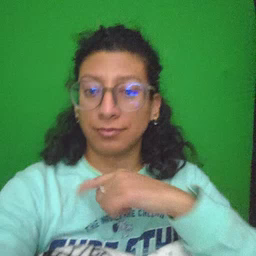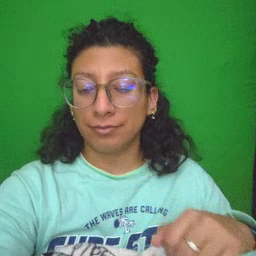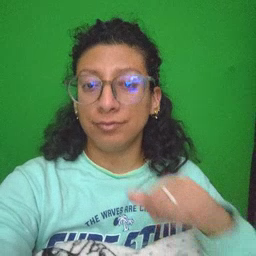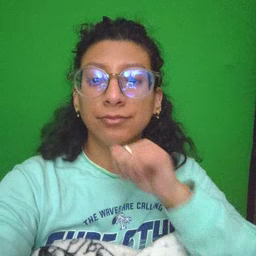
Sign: not